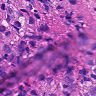
Metastatic tissue present: yes